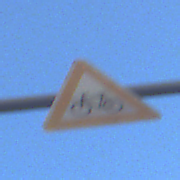
Verkehrszeichen: RadverkehrRechts
Umgebung: Outdoor, Urban
Tageszeit: SunriseSunset
Wetter: Clear
Licht: Natural
Jahreszeit: NotSpecified
Kontrast: MediumContrast